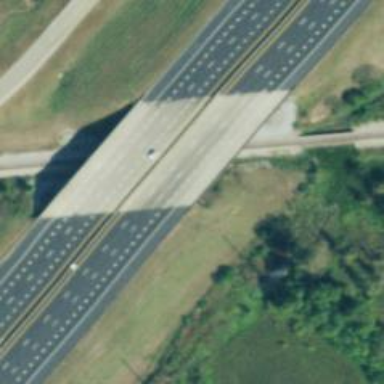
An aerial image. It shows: Trunk highway with bridge.